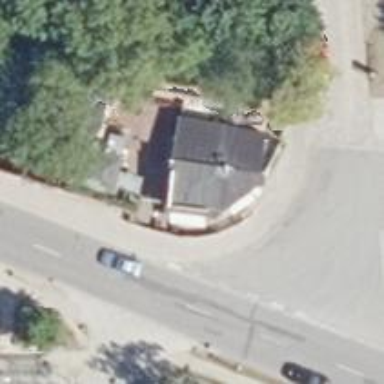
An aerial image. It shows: Fast food establishment.